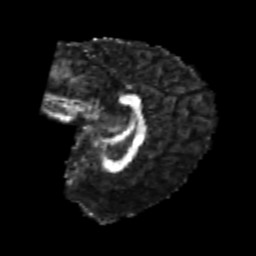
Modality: FA
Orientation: sagittal
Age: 24
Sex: female
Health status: healthy
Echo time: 0.074 s